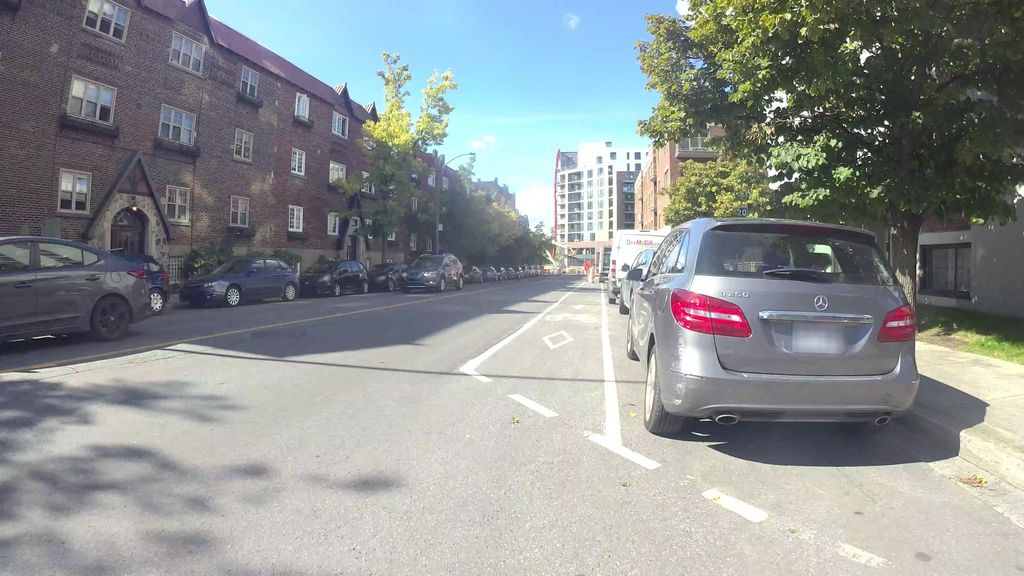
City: montreal